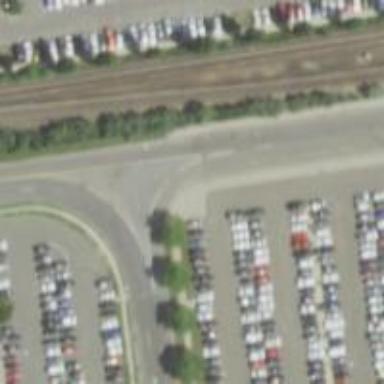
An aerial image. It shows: Tertiary link road with asphalt surface.